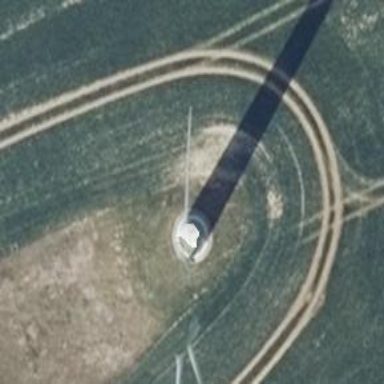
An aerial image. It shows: Wind generator using horizontal axis wind turbines.